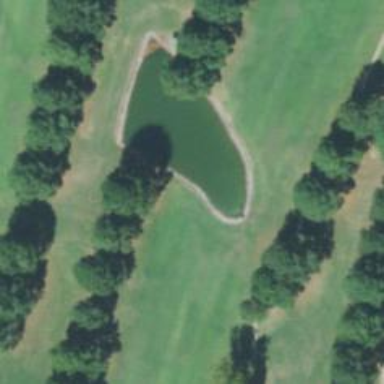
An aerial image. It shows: Water hazard in golf course. The hazard is natural water feature.